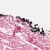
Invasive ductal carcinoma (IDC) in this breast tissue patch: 0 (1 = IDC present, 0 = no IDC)